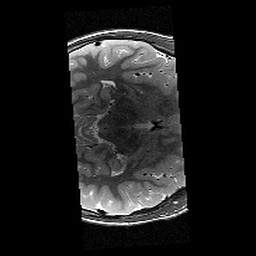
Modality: T2w
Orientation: axial
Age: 11
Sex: male
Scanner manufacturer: siemens
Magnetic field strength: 3 T
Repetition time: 9.23 s
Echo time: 0.067 s